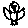
Label: bird